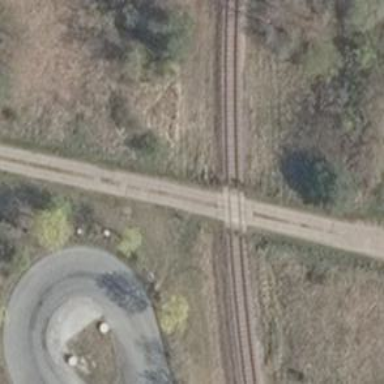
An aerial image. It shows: Railway level crossing.